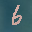
Label: 6